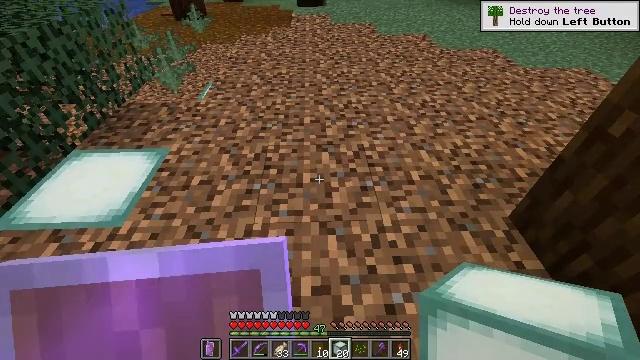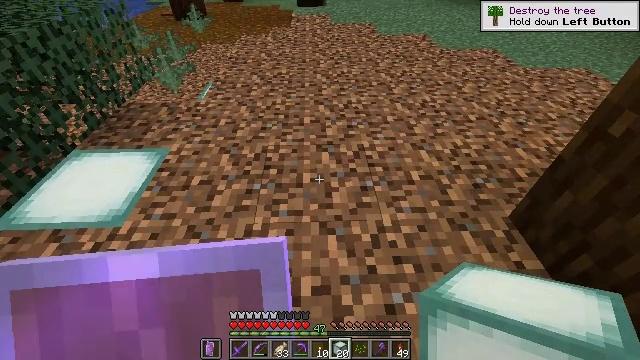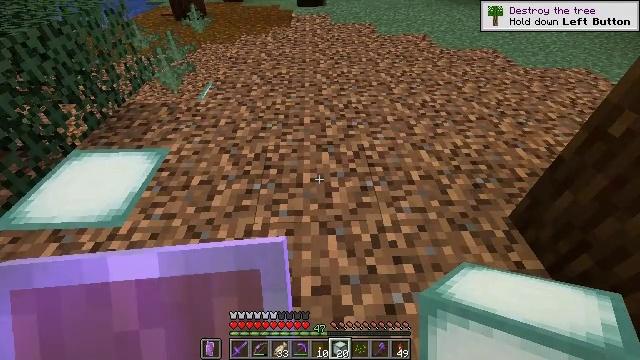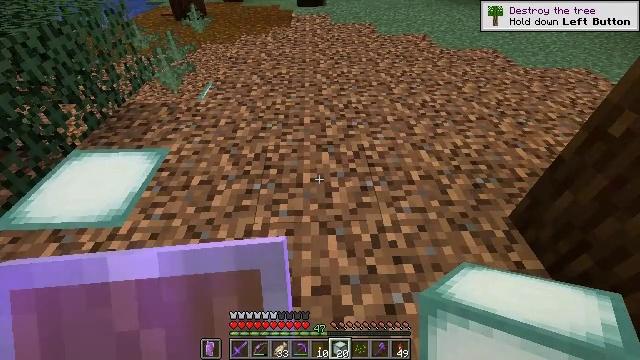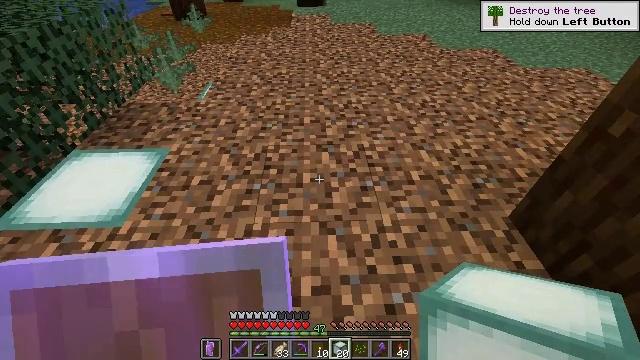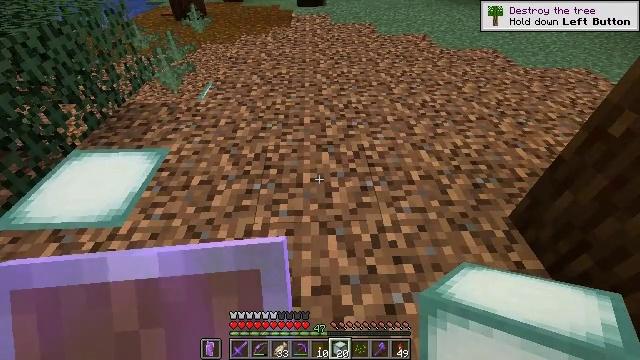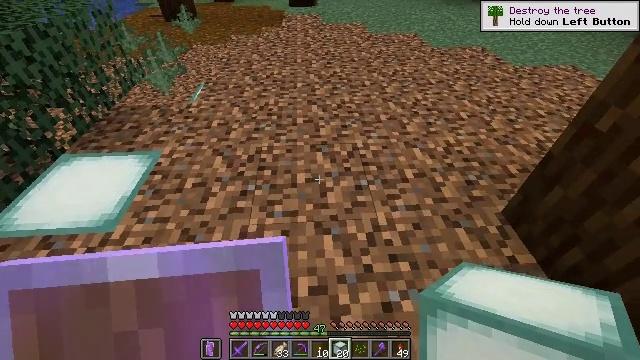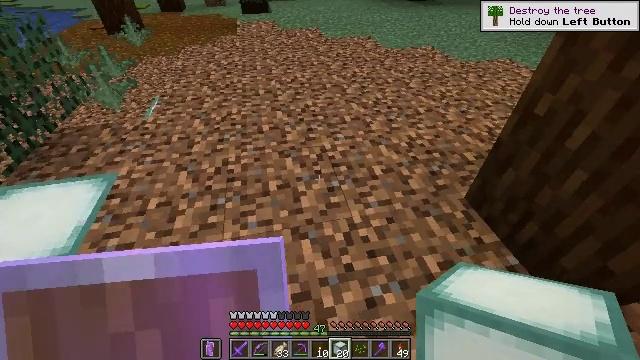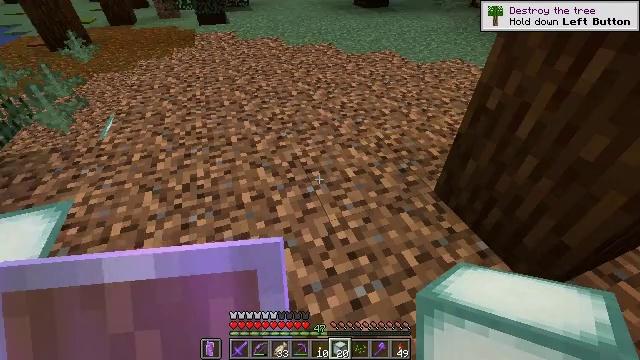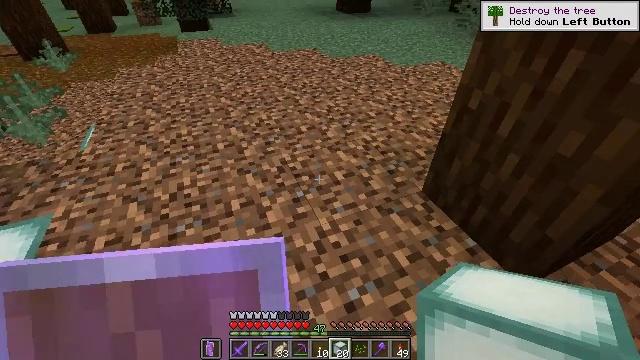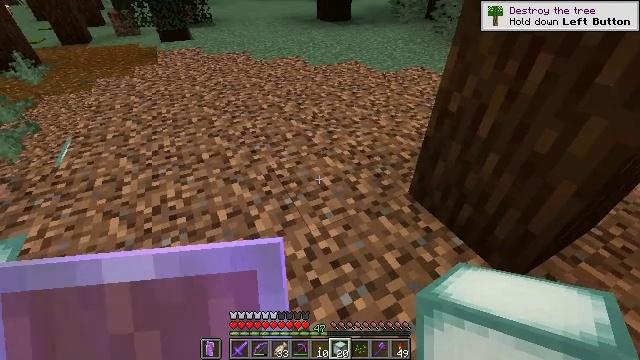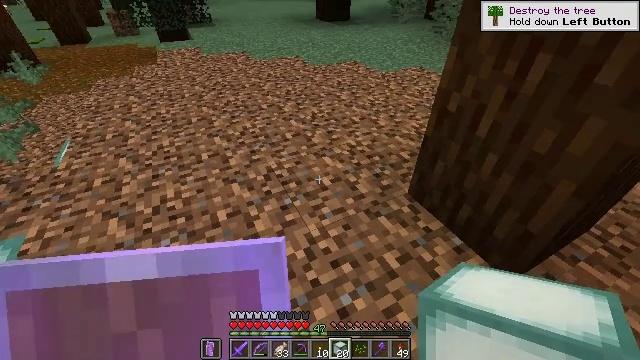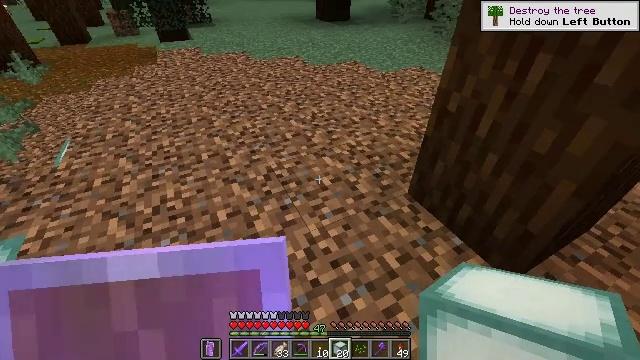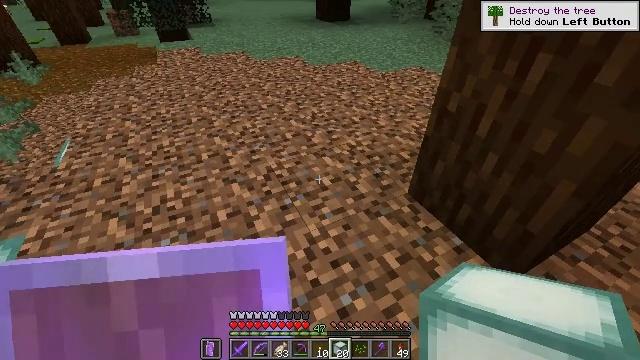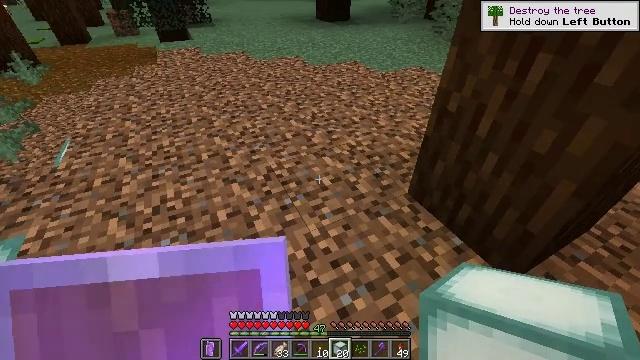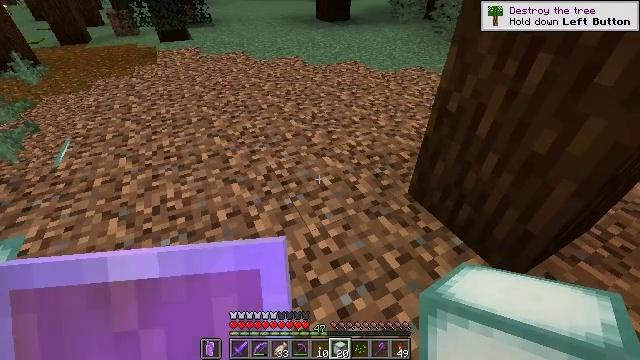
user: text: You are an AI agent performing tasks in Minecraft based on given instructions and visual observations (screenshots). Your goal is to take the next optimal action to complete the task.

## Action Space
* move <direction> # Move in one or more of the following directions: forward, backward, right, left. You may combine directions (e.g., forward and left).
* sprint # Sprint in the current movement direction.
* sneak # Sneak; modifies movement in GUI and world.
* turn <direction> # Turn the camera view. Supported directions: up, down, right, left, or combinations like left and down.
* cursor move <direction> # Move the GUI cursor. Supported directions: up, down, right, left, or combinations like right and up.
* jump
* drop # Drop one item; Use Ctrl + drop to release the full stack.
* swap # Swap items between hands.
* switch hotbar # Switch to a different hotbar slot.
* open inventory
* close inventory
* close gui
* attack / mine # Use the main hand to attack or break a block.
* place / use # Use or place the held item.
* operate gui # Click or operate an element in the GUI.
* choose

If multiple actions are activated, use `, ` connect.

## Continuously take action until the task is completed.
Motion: motion action
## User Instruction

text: Collect coarse dirt blocks.
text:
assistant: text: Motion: no_op
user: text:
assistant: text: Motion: no_op
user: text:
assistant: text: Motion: no_op
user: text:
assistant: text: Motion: no_op
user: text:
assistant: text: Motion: no_op
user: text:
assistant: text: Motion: turn right
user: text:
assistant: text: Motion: turn right
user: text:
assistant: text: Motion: turn right and up
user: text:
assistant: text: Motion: turn right
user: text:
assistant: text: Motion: turn right and up
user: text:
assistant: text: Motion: no_op
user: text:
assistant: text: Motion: no_op
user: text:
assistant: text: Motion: no_op
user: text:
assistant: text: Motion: no_op
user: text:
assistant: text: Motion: no_op
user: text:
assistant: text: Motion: no_op
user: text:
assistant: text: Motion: no_op
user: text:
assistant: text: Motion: no_op
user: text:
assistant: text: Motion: no_op
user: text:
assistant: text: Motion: move forward, turn right
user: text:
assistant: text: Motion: move forward, turn right
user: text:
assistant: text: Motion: move forward, turn right
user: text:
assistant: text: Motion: turn right
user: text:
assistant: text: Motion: turn right
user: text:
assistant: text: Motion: no_op
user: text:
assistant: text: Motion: no_op
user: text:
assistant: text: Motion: turn right
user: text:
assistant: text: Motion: turn right
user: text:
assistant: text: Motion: turn right
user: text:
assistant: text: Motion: turn right